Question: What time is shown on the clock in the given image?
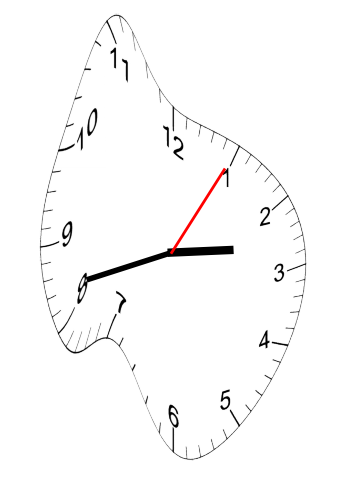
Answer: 02:42:05